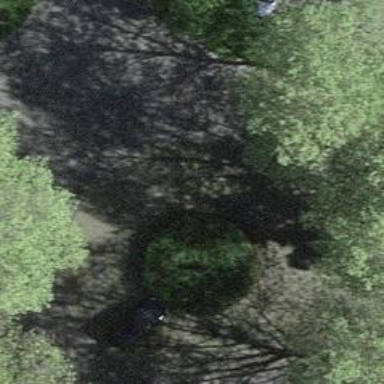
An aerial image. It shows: Parking area with surface.